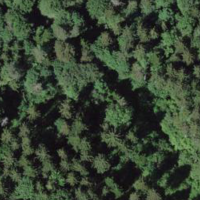
EUNIS habitat code: 43
Species observed at this site:
Lonicera acuminata